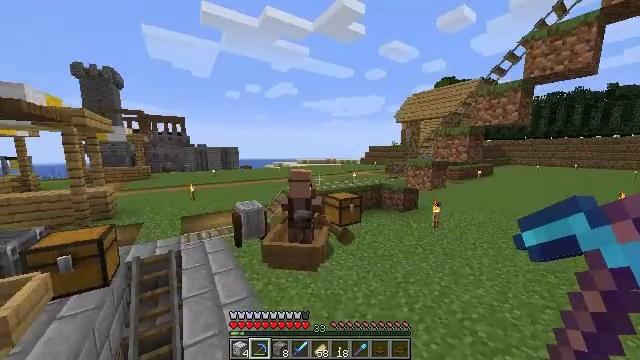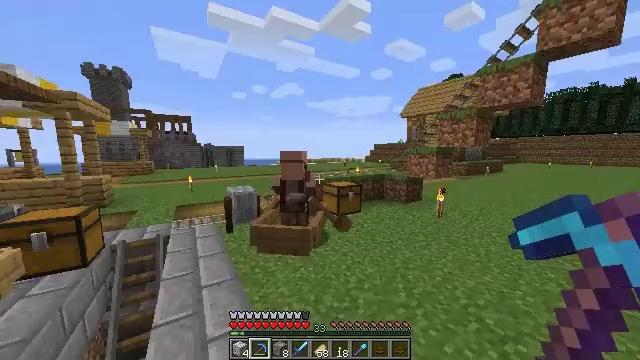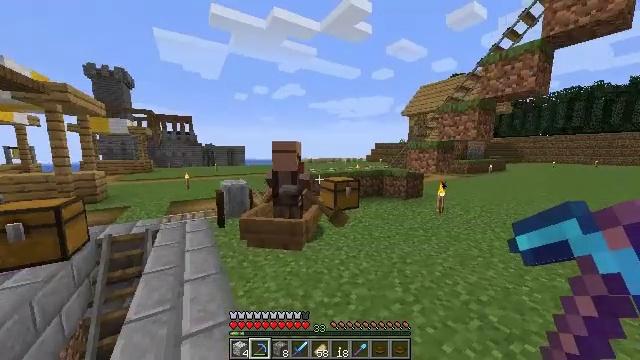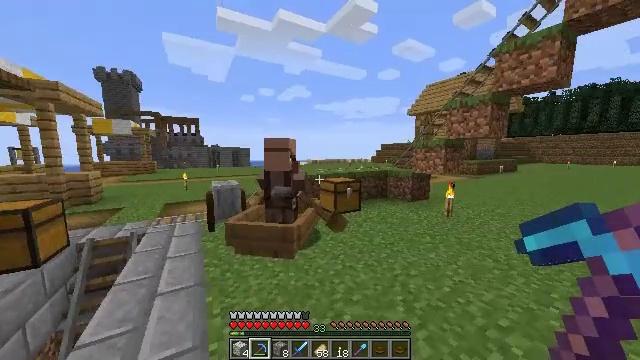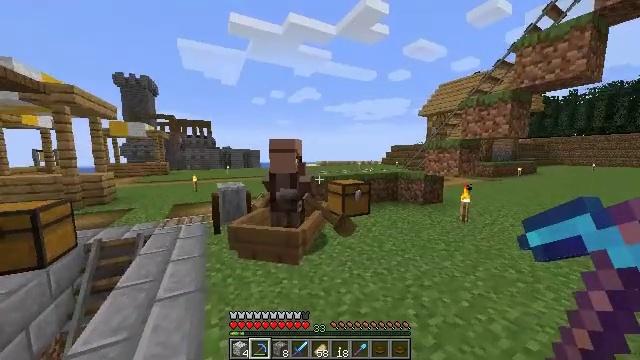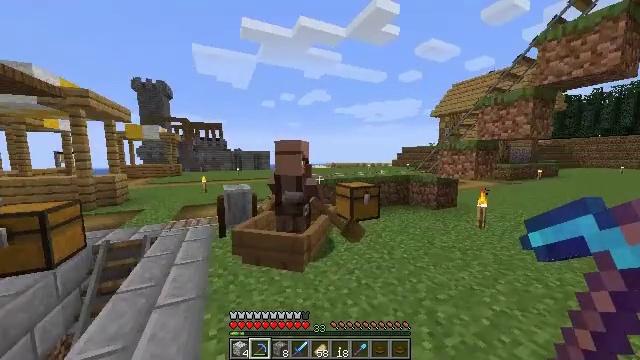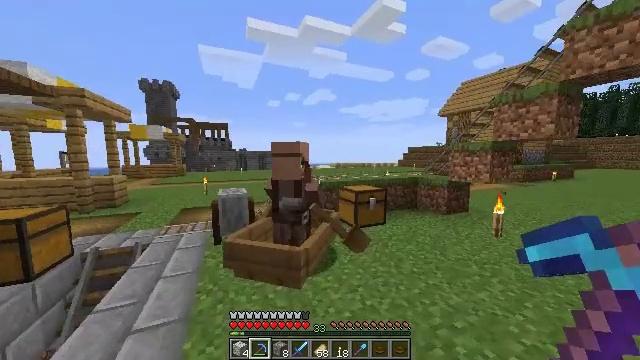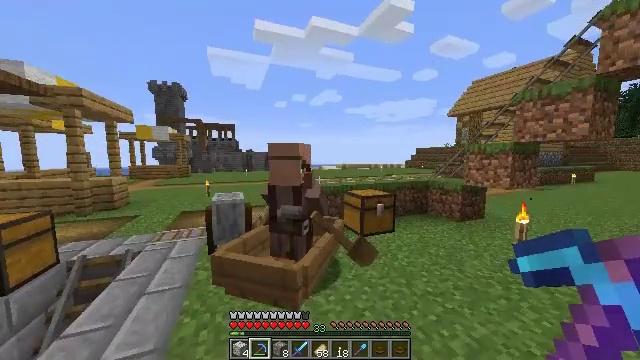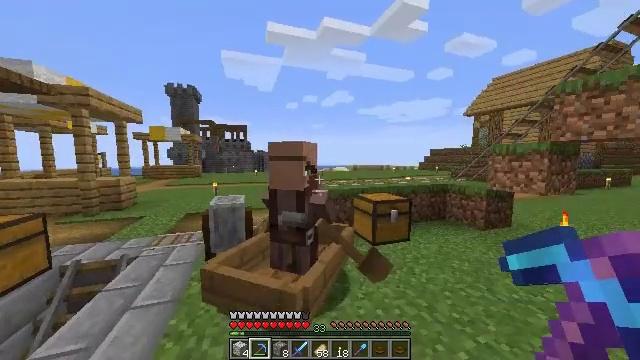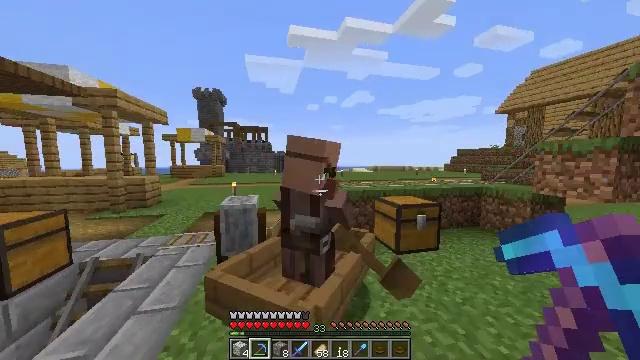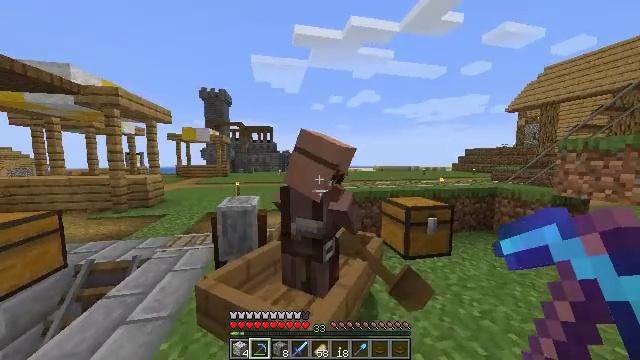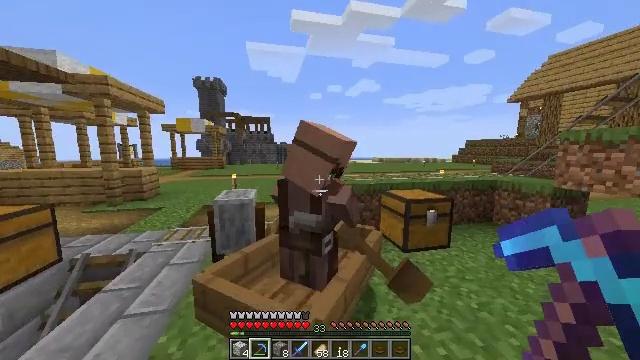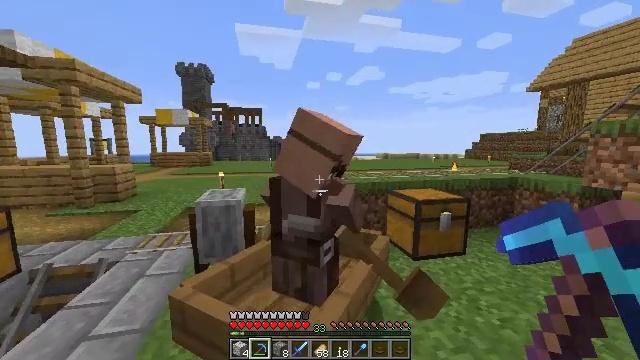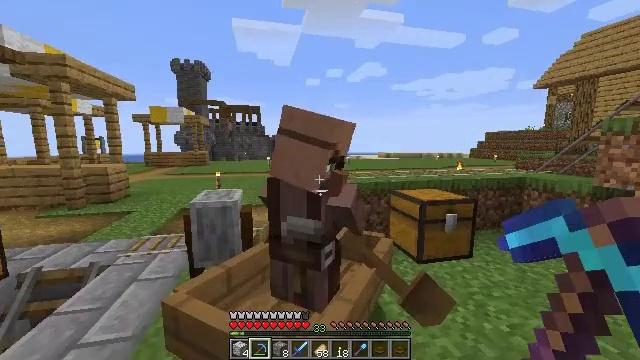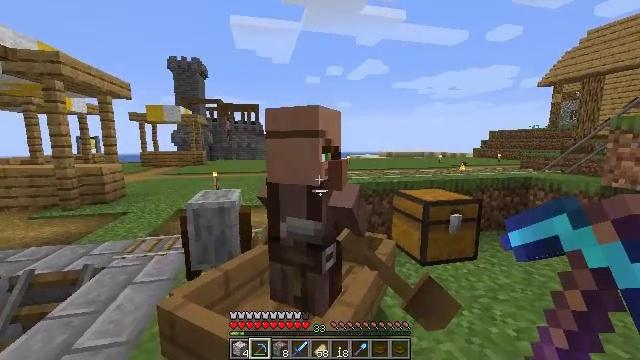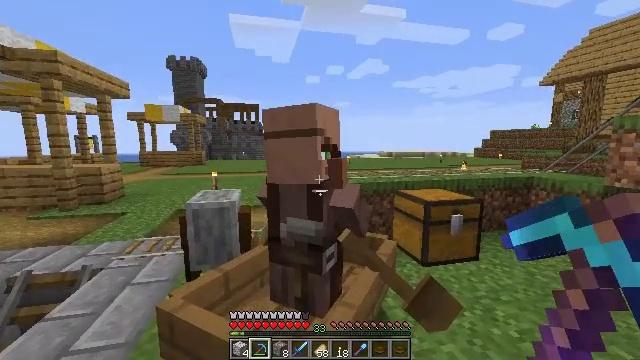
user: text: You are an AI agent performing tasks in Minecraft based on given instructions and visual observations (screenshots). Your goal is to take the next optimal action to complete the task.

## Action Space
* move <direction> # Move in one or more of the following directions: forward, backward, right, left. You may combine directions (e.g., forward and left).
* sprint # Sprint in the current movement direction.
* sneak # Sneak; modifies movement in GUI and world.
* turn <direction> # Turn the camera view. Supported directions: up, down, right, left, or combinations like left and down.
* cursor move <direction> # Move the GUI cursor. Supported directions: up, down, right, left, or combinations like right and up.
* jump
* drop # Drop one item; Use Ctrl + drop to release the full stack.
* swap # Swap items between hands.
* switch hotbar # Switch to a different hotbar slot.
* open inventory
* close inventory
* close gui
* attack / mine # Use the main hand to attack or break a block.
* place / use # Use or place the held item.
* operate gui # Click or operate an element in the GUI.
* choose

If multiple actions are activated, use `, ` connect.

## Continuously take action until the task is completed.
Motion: motion action
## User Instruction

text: Create a diamond hoe using diamonds and sticks.
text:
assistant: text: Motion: move forward, turn left
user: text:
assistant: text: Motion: move forward
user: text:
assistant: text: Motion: move forward, turn left
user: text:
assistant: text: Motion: move forward, turn left
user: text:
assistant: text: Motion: move forward, turn left
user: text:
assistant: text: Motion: move forward, turn left
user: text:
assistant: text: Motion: move forward, turn left
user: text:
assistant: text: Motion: move forward, turn left
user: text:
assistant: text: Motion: move forward, turn left
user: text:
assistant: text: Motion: turn left
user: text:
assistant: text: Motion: turn down
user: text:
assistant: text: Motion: no_op
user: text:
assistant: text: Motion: no_op
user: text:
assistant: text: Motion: no_op
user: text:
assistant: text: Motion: use / place
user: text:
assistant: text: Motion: use / place
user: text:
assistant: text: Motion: use / place
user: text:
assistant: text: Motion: use / place
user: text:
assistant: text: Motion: no_op
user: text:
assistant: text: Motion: open gui
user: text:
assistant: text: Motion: no_op
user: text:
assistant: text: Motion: no_op
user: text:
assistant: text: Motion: no_op
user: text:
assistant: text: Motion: no_op
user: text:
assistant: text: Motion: no_op
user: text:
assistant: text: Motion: cursor move left
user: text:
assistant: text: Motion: cursor move left and up
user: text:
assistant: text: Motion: cursor move left
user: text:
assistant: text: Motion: no_op
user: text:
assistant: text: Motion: no_op